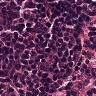
Metastatic tissue present: no